You are looking at the envelope spectrum of a bearing's vibration signal. The marked vertical lines are the theoretical fault frequencies for the outer race, inner race, rolling elements, and cage. Based on the visible evidence, which condition applies: normal, inner_race, outer_race, ball?
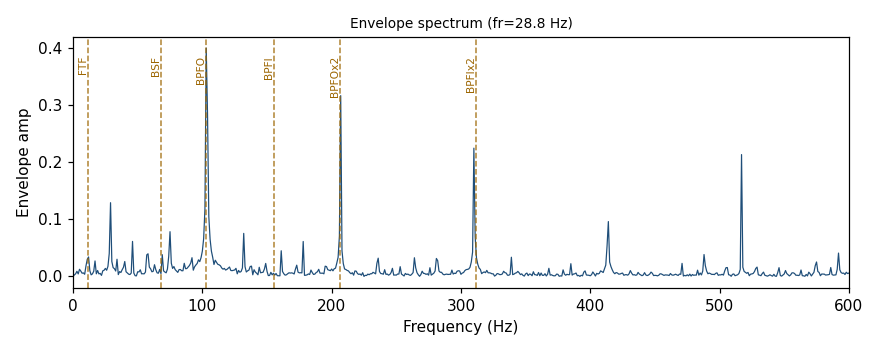
Answer: outer_race